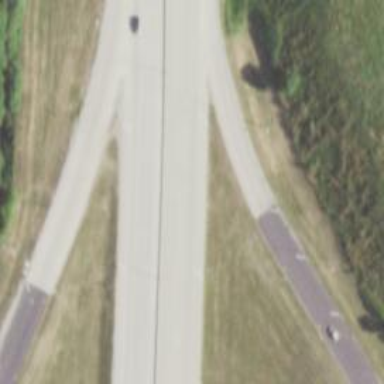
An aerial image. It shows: Trunk highway with expressway features.